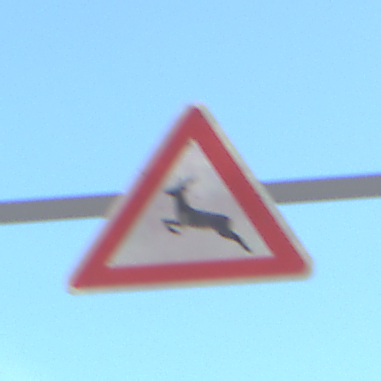
Verkehrszeichen: WildwechselRechts
Umgebung: Outdoor, Nature
Tageszeit: MorningAfternoon
Wetter: Clear
Licht: Natural
Jahreszeit: NotSpecified
Kontrast: HighContrast